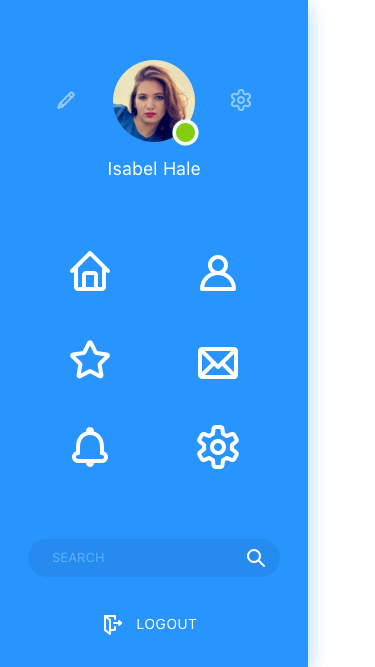
Text in this UI design:
Search
Logout
Isabel Hale